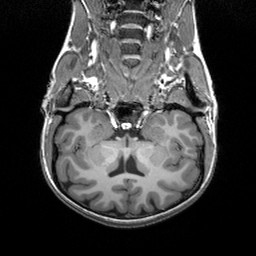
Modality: T1w
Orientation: sagittal